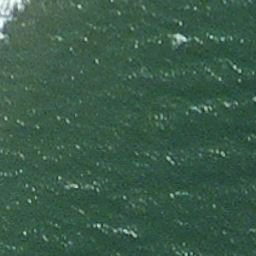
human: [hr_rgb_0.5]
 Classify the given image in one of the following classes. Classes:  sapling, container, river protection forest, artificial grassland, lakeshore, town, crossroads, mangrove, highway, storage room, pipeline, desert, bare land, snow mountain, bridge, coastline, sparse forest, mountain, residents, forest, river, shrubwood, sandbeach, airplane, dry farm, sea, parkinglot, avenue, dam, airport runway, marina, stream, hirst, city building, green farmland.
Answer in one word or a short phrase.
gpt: sea